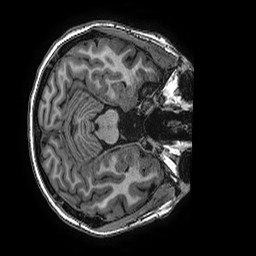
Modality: T1w
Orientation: axial
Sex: female
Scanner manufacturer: ge
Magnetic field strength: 3 T
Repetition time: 0.0077 s
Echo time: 0.003436 s